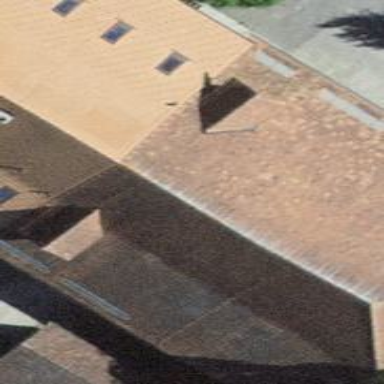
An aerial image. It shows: Farm building.